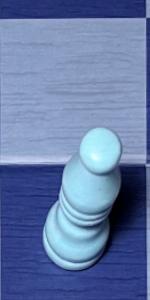
Label: Bishop_White